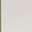
Piece: xx